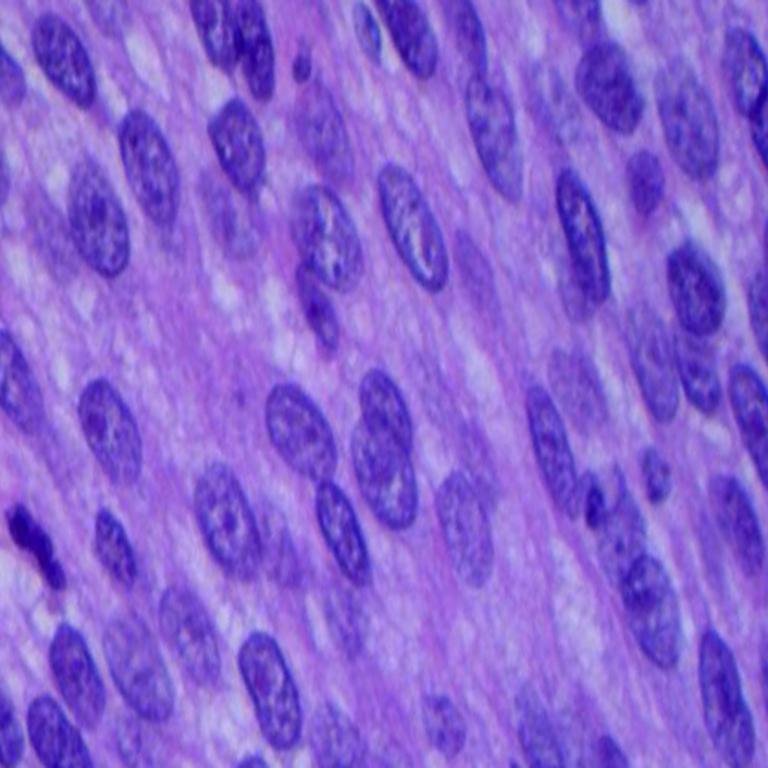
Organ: lung
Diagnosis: squamous carcinomas